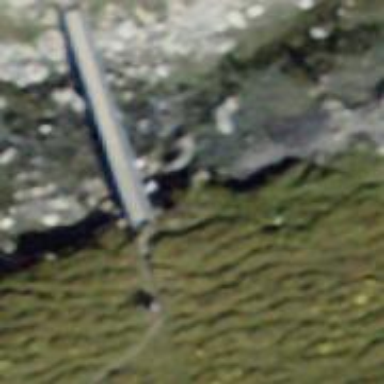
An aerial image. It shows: Path crossing over beam bridge.